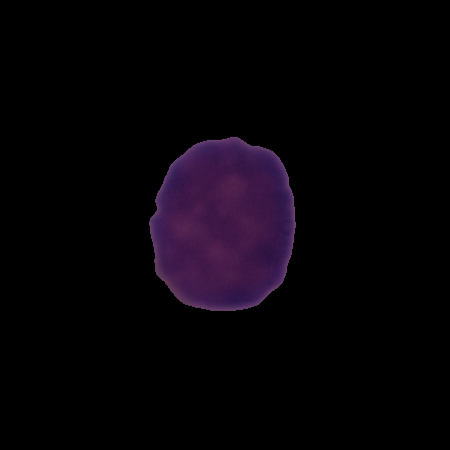
Label: healthy